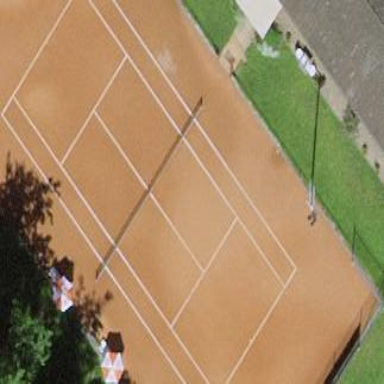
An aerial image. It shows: Sand tennis court on pitch for leisure land.